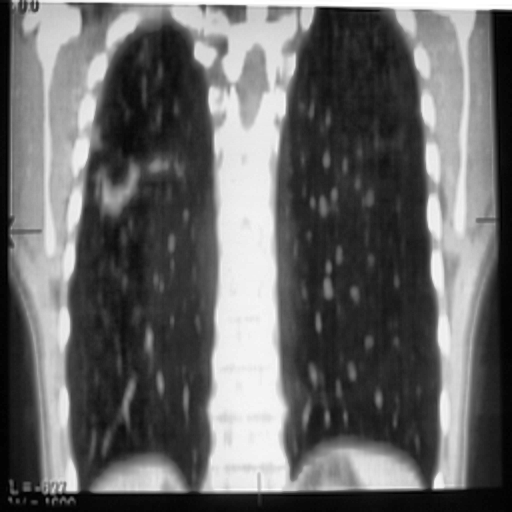
Finding: TUBERCULOSIS